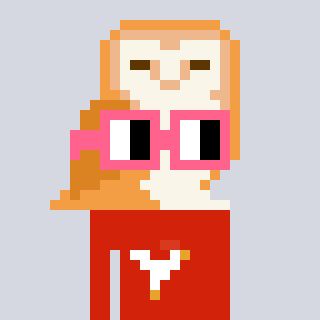
a pixel art character with square pink glasses, a owl-shaped head and a red-colored body on a cool background